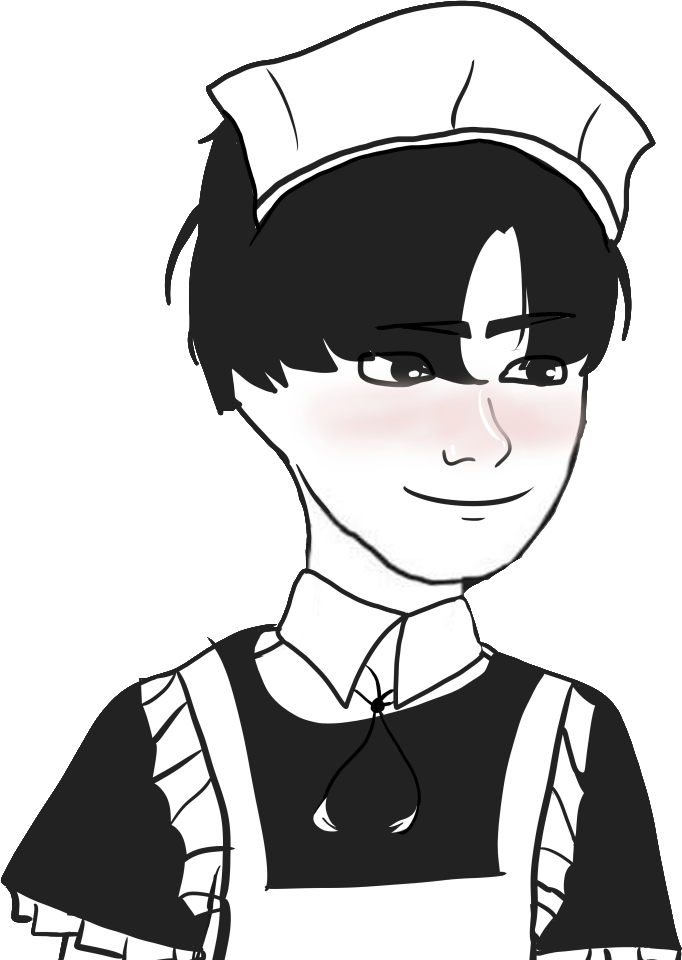
Label: 5_Twinkjak